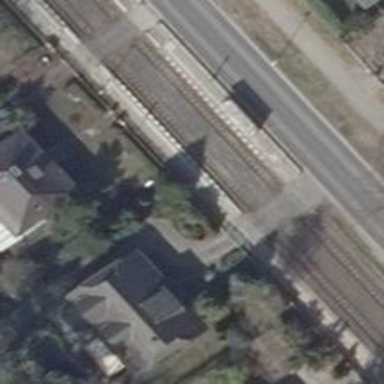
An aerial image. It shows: Tram stop.